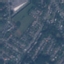
Label: Residential